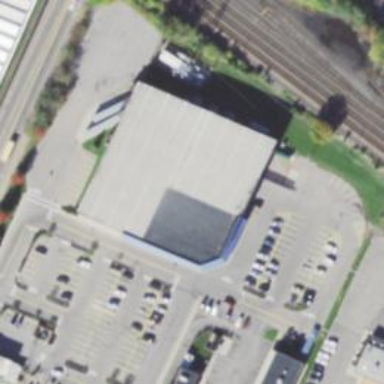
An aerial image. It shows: Supermarket.